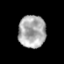
Tissue: prostate
Cell type: T cells
Senescence score: 0.3561
Nuclear area (px): 873
Mean DAPI intensity: 170.006